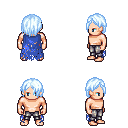
a pixel art fantasy rpg character, male body template, human, light skin, blue tattered cape, metal pants, white cyan bangs hairstyle, four views (front, back, left, right), 2x2 character sprite sheet, small pixel art, hard edges, no anti-aliasing